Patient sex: F
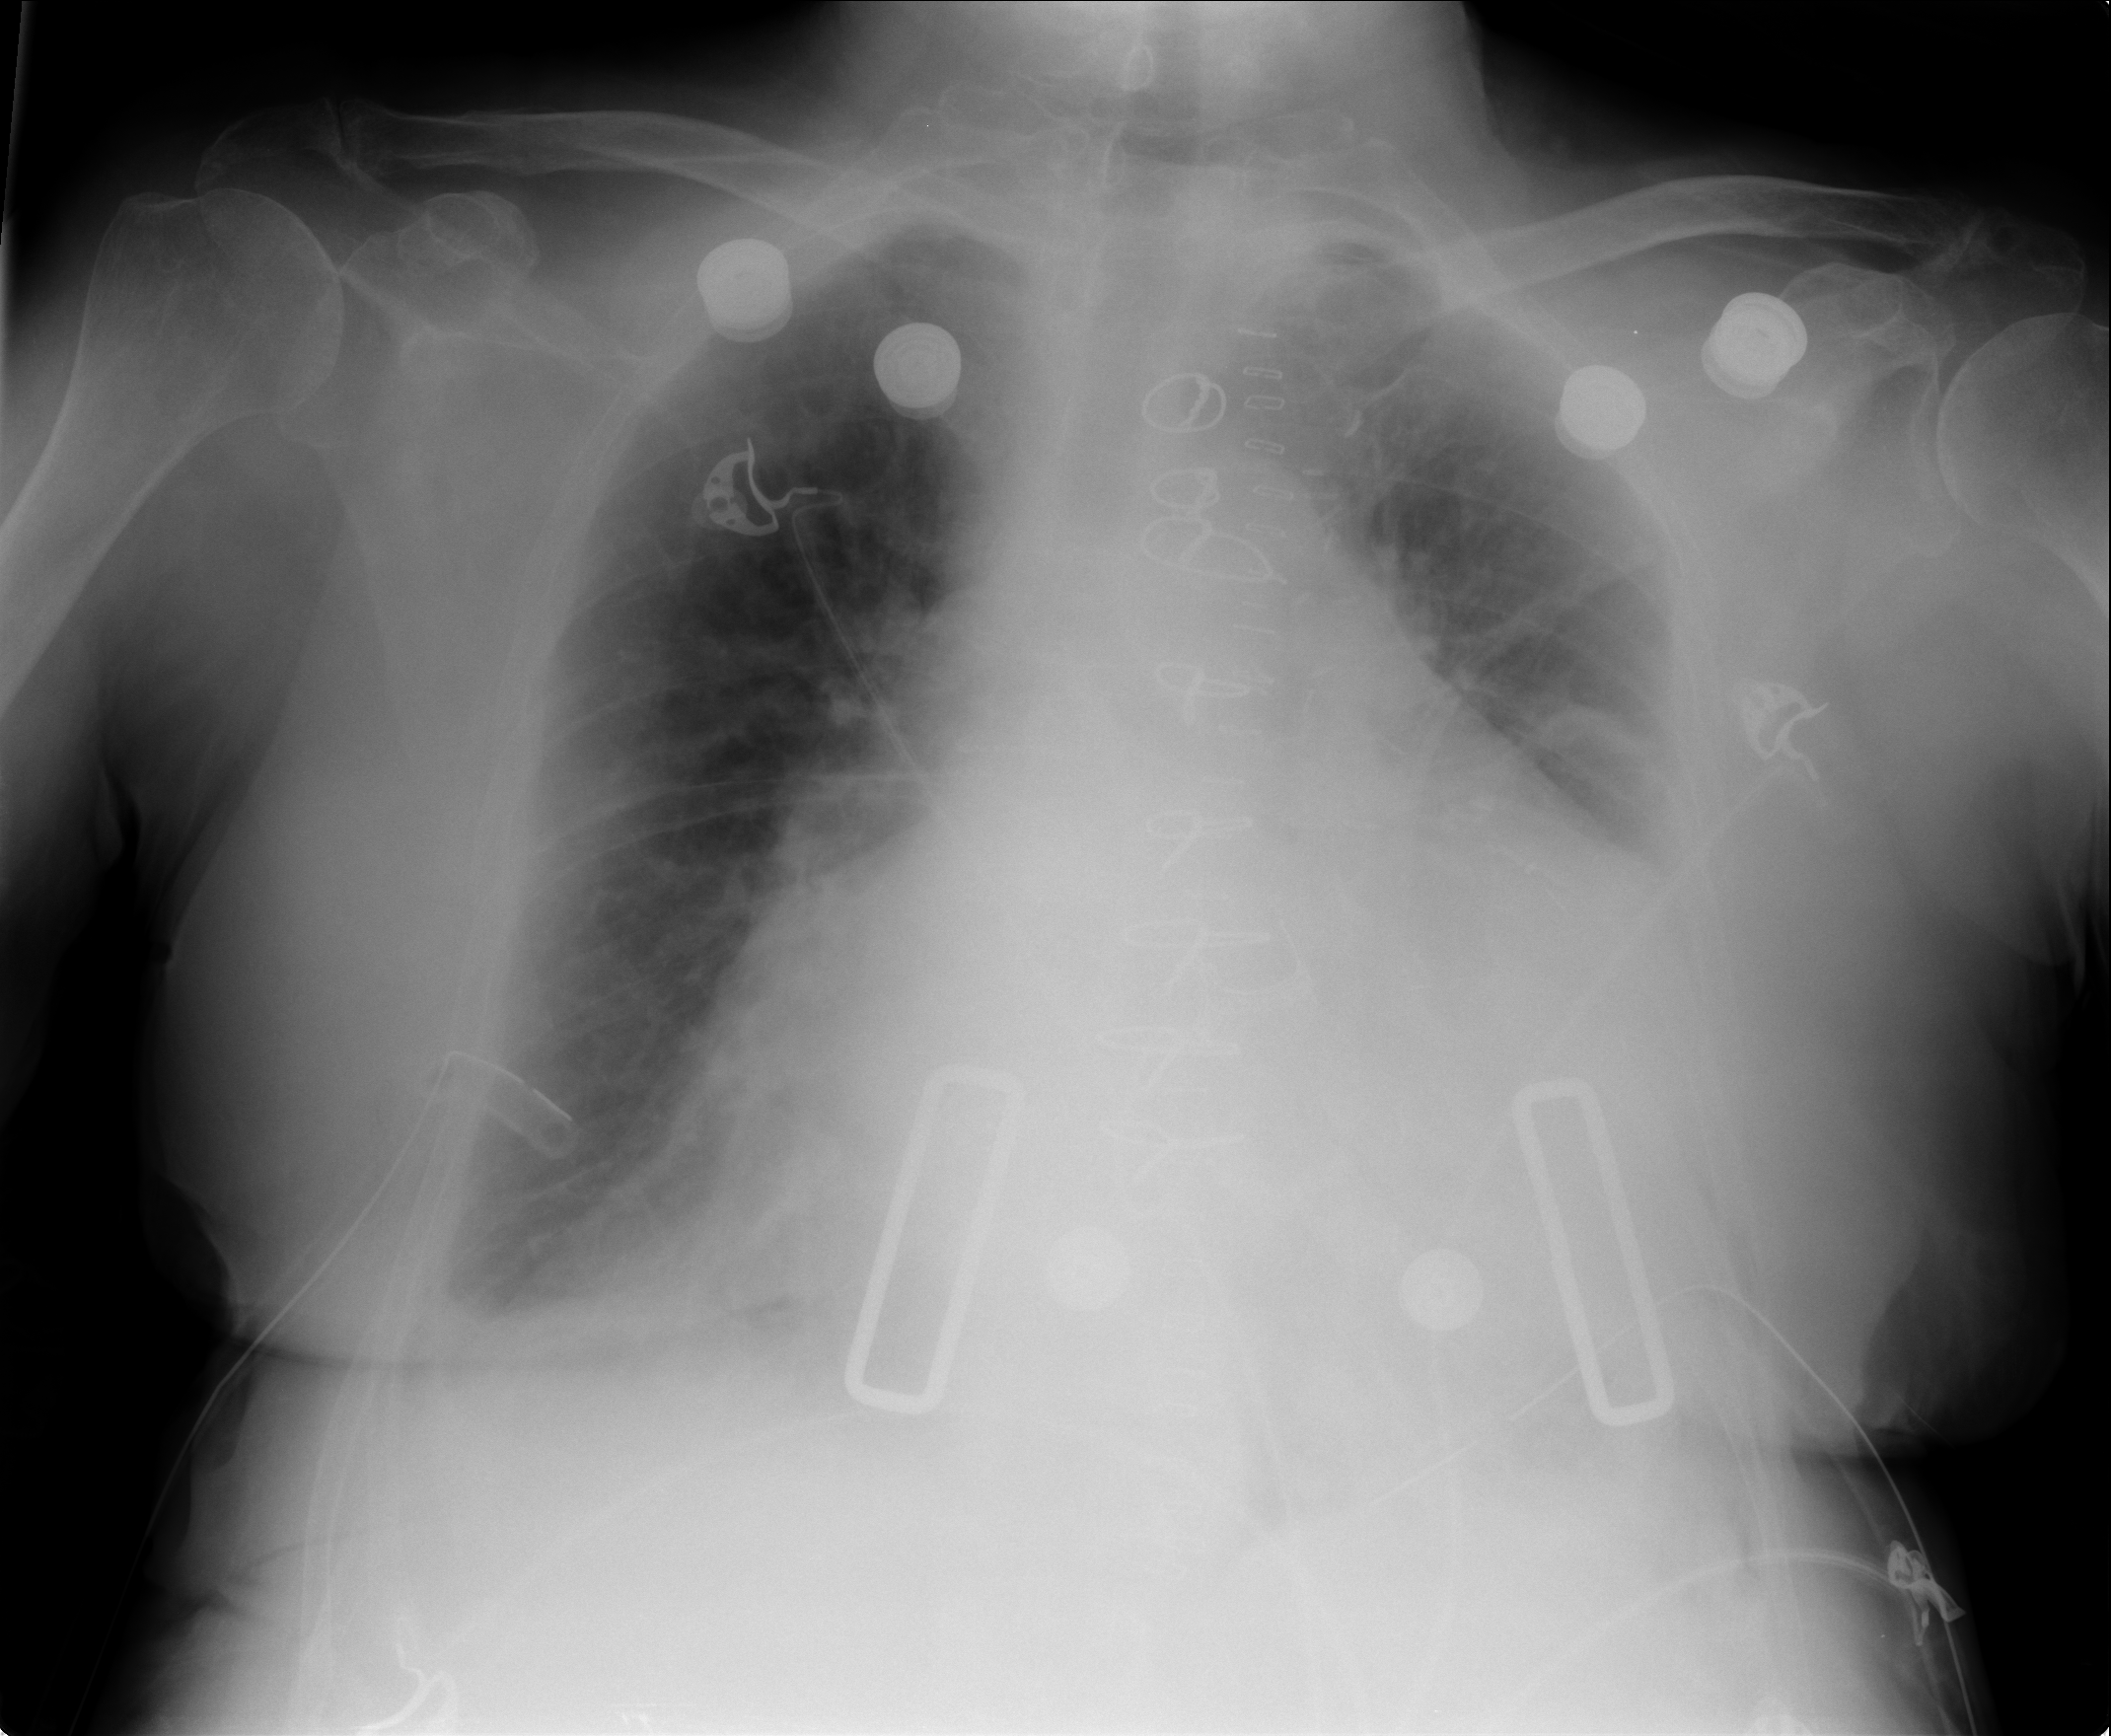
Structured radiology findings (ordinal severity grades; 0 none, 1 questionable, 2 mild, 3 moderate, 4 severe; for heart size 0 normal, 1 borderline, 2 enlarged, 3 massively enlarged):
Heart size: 3
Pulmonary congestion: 0
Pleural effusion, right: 2
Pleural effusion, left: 0
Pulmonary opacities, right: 0
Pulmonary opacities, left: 0
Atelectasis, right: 0
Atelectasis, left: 2